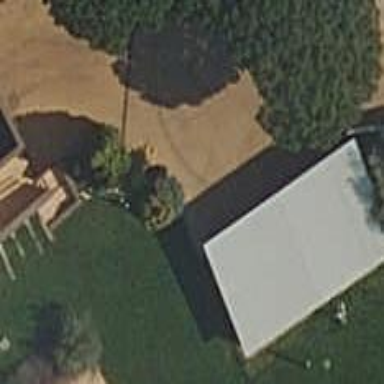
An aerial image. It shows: Driveway.